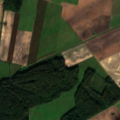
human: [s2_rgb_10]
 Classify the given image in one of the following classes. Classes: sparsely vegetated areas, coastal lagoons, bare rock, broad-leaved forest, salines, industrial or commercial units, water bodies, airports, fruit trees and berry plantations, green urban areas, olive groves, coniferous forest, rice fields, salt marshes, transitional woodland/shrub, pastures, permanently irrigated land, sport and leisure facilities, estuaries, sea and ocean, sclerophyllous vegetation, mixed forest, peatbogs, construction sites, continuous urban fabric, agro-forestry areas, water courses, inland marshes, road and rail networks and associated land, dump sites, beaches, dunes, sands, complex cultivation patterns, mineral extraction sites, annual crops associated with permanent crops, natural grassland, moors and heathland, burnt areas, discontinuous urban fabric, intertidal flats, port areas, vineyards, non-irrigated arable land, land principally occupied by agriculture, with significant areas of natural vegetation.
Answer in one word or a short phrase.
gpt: non-irrigated arable land, pastures, complex cultivation patterns, mixed forest